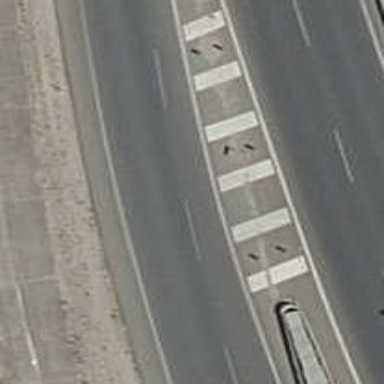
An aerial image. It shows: Asphalt trunk highway.